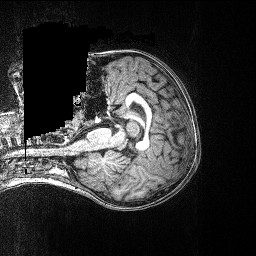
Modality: T1w
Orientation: axial